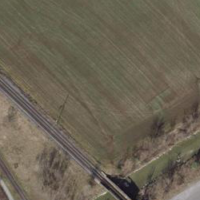
EUNIS habitat code: 24
Species observed at this site:
Prunus padus